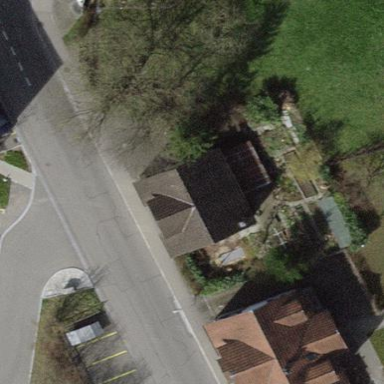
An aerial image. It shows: Detached building.